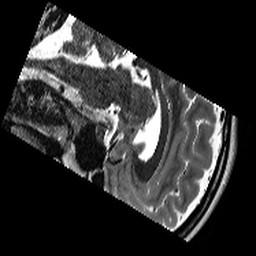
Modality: T2w
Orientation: sagittal